Question: Is there any way to Create a save-point and to Rollback on Oracle apex application I have tried several times on Application but several error occurs

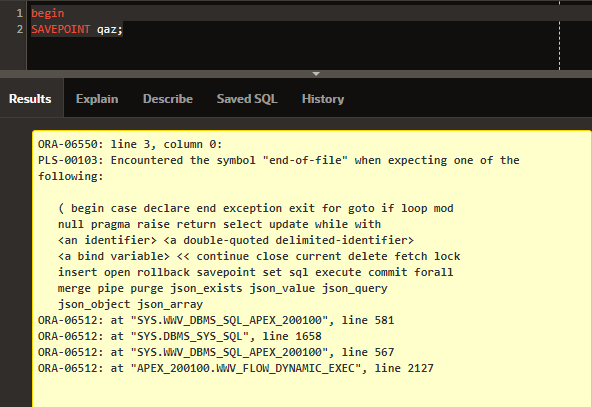
Answer: Code should be complete; you can't have only 'begin' and 'savepoint'. Something like this:
'''
begin
savepoint a;
delete from test;
rollback to a;
end;
/
'''
---
Your code, fixed (you terminate every statement with a semi-colon ';'):
'''
begin
savepoint a;
UPDATE emp SET salary = 70000 WHERE ename = 'HUzaifa';
rollback to a;
end;
/
'''